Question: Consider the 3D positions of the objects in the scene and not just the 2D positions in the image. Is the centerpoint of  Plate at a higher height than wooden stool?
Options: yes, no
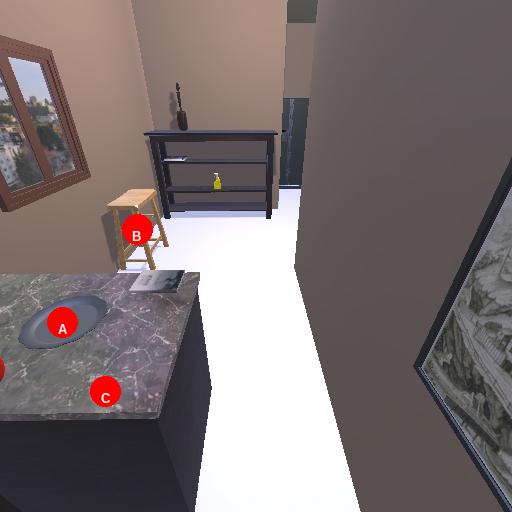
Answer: yes